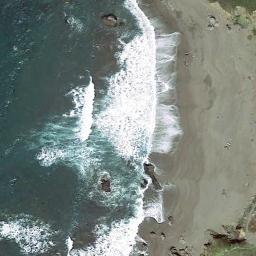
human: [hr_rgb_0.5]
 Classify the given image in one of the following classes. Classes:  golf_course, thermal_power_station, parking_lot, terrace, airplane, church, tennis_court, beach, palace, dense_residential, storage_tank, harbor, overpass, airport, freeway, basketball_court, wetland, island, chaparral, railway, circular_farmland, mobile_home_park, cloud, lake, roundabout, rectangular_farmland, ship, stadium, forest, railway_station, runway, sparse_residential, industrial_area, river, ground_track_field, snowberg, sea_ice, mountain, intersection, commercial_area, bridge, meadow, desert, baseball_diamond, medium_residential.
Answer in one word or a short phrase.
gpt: beach